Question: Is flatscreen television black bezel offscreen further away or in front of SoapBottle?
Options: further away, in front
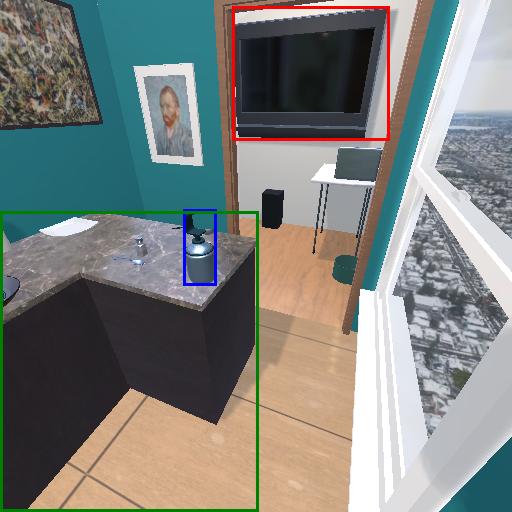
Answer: further away